Aerial crown-view tile of a tropical tree (Barro Colorado Island, Panama), acquired 20250217:
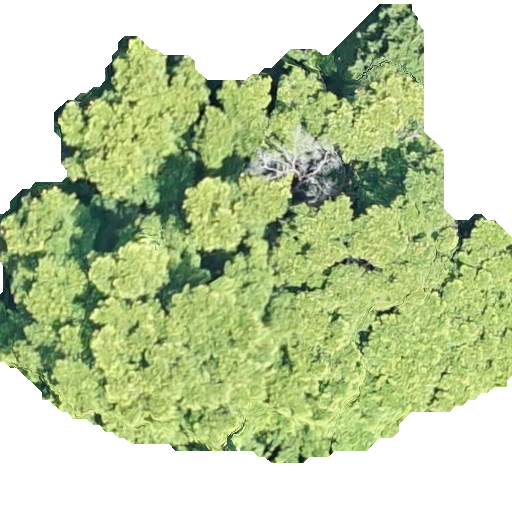
Species: Guapira myrtiflora
GBIF accepted scientific name: Guapira myrtiflora
Crown area: 250.971 m²